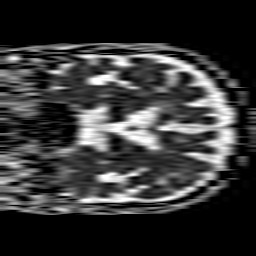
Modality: ADC
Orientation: coronal
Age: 88
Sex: male
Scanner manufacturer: philips
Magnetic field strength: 1.5 T
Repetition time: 3.643 s
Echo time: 0.09255 s